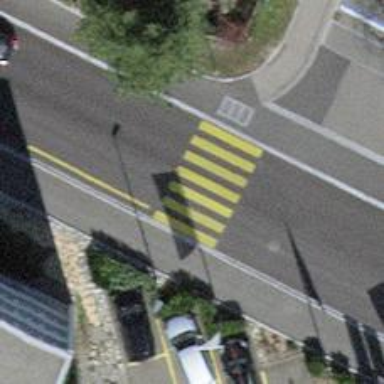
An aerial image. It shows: Uncontrolled footway crossing with markings.